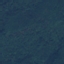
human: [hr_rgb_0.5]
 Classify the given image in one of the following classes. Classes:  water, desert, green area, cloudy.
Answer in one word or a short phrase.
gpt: green area